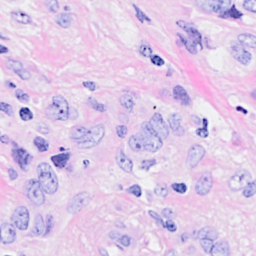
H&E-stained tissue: Breast